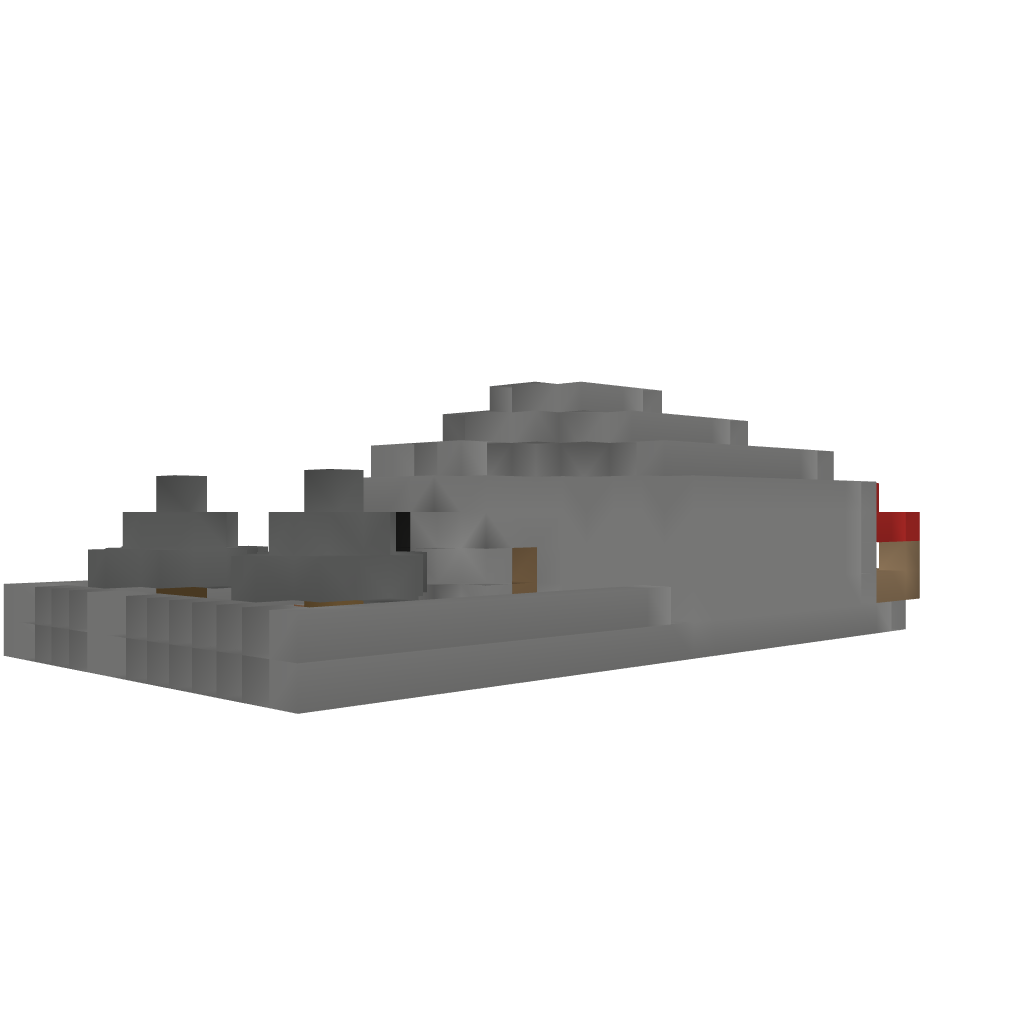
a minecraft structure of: mansion